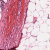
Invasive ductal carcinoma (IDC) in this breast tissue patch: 0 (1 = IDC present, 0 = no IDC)